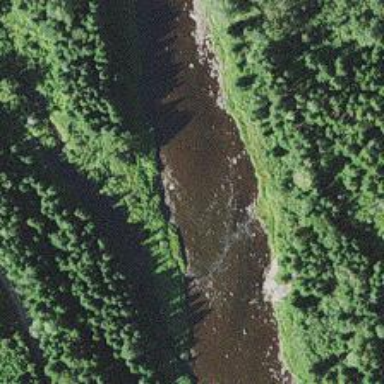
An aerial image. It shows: Rapids in the waterway.